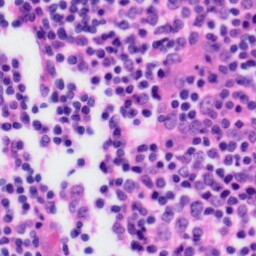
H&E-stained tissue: Tonsil